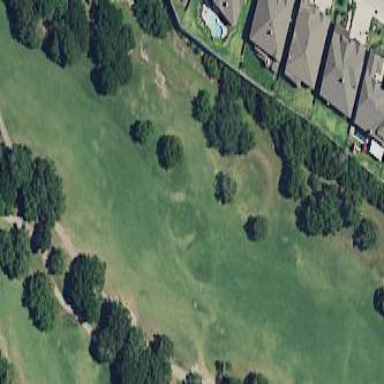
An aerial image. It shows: Golf rough area.